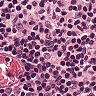
Metastatic tissue present: no